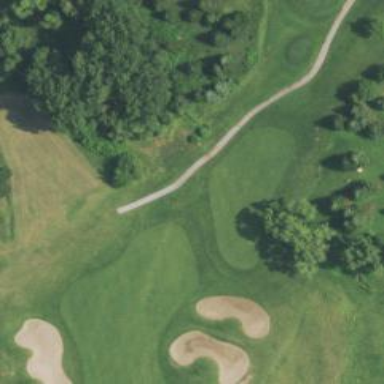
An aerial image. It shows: Path for golf carts.